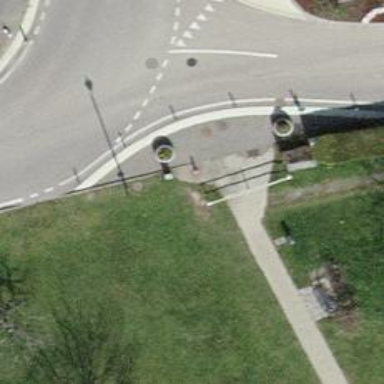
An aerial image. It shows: Footway along the road.